Question: I have an index.php as given below.
'''
<?php
$v = passthru("expect ./script2.exp qbadmin password hostname 'root_password' 6969") > &1;
echo "==========" . $v;
?>
'''
and my expect script is as follows,
'''
#!/usr/bin/expect
set username [lindex $argv 0]
set pass [lindex $argv 2]
set host [lindex $argv 1]
set rootpass [lindex $argv 3]
set port [lindex $argv 4]
spawn ssh -o GSSAPIAuthentication=no $username@$host -p $port
expect -timeout 3 "*(yes/no)?" { send "yes
";exp_continue }
expect -timeout 3 "*d: "
send "$pass
"
expect -timeout 3 "*$ "
send "su -
"
expect -timeout 3 "*d: "
send "$rootpass
"
expect -timeout 3 "*#"
send "ls /home
"
interact
'''
And when I load the index.php file in browser, it looks like the one given below.

My intention is to display the output of second last command in the expect script 'ls /home' in browser. What modification shall I need to do here. When I run the expect script alone it gives the correct output.Please advice me as I am beginner in php.
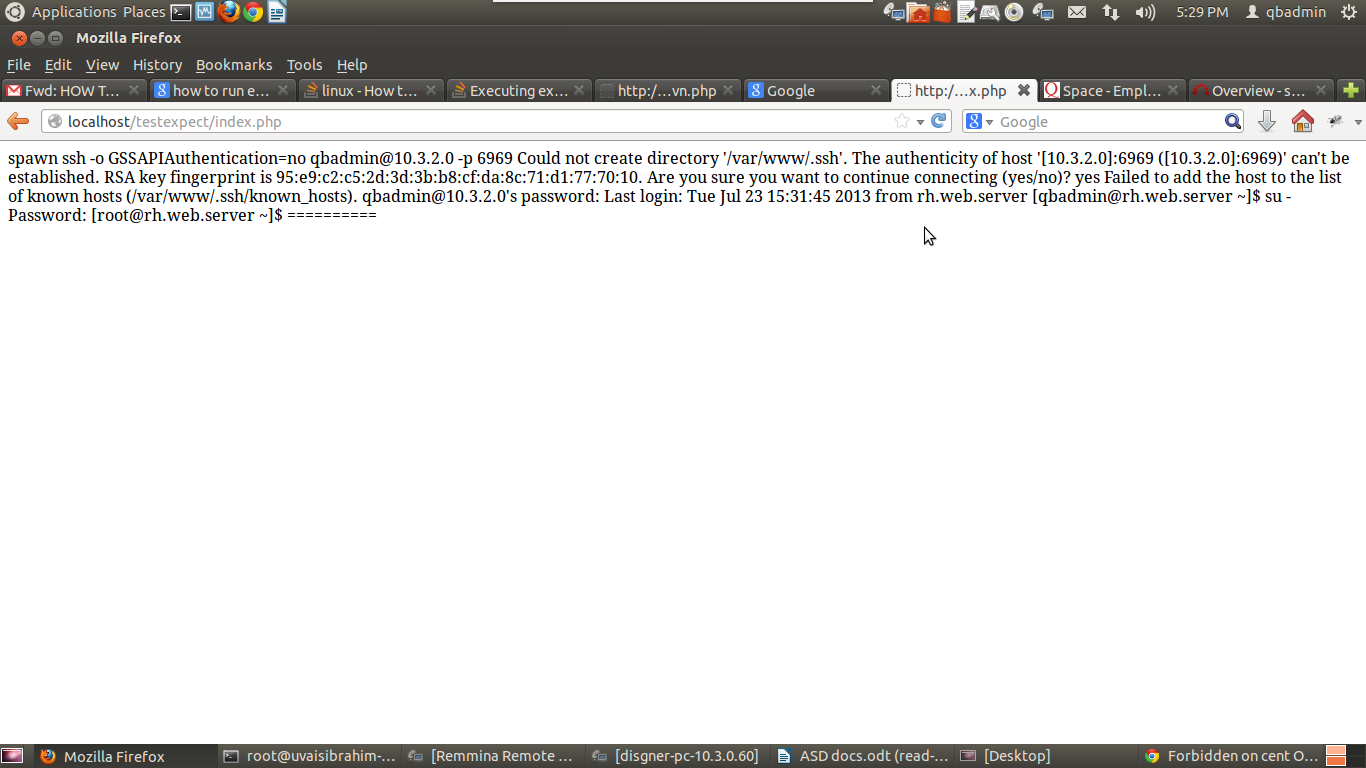
Answer: If you execute a php-script on the console it got your permissions.
running a script in a browser means a webserver is executing it.
If you got a apache running the user should be www-data.
You should create the directory /var/www/.ssh and give the www-data user write permissions in this folder.